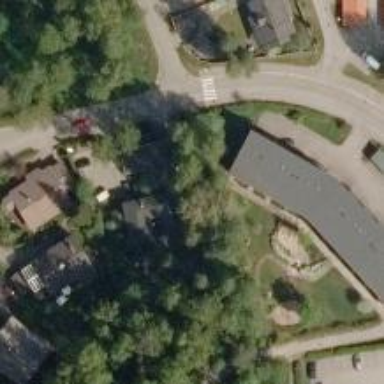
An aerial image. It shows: Veterinary facility.